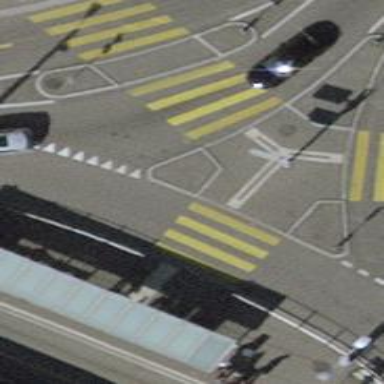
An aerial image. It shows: Uncontrolled zebra crossing on the road.